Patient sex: M
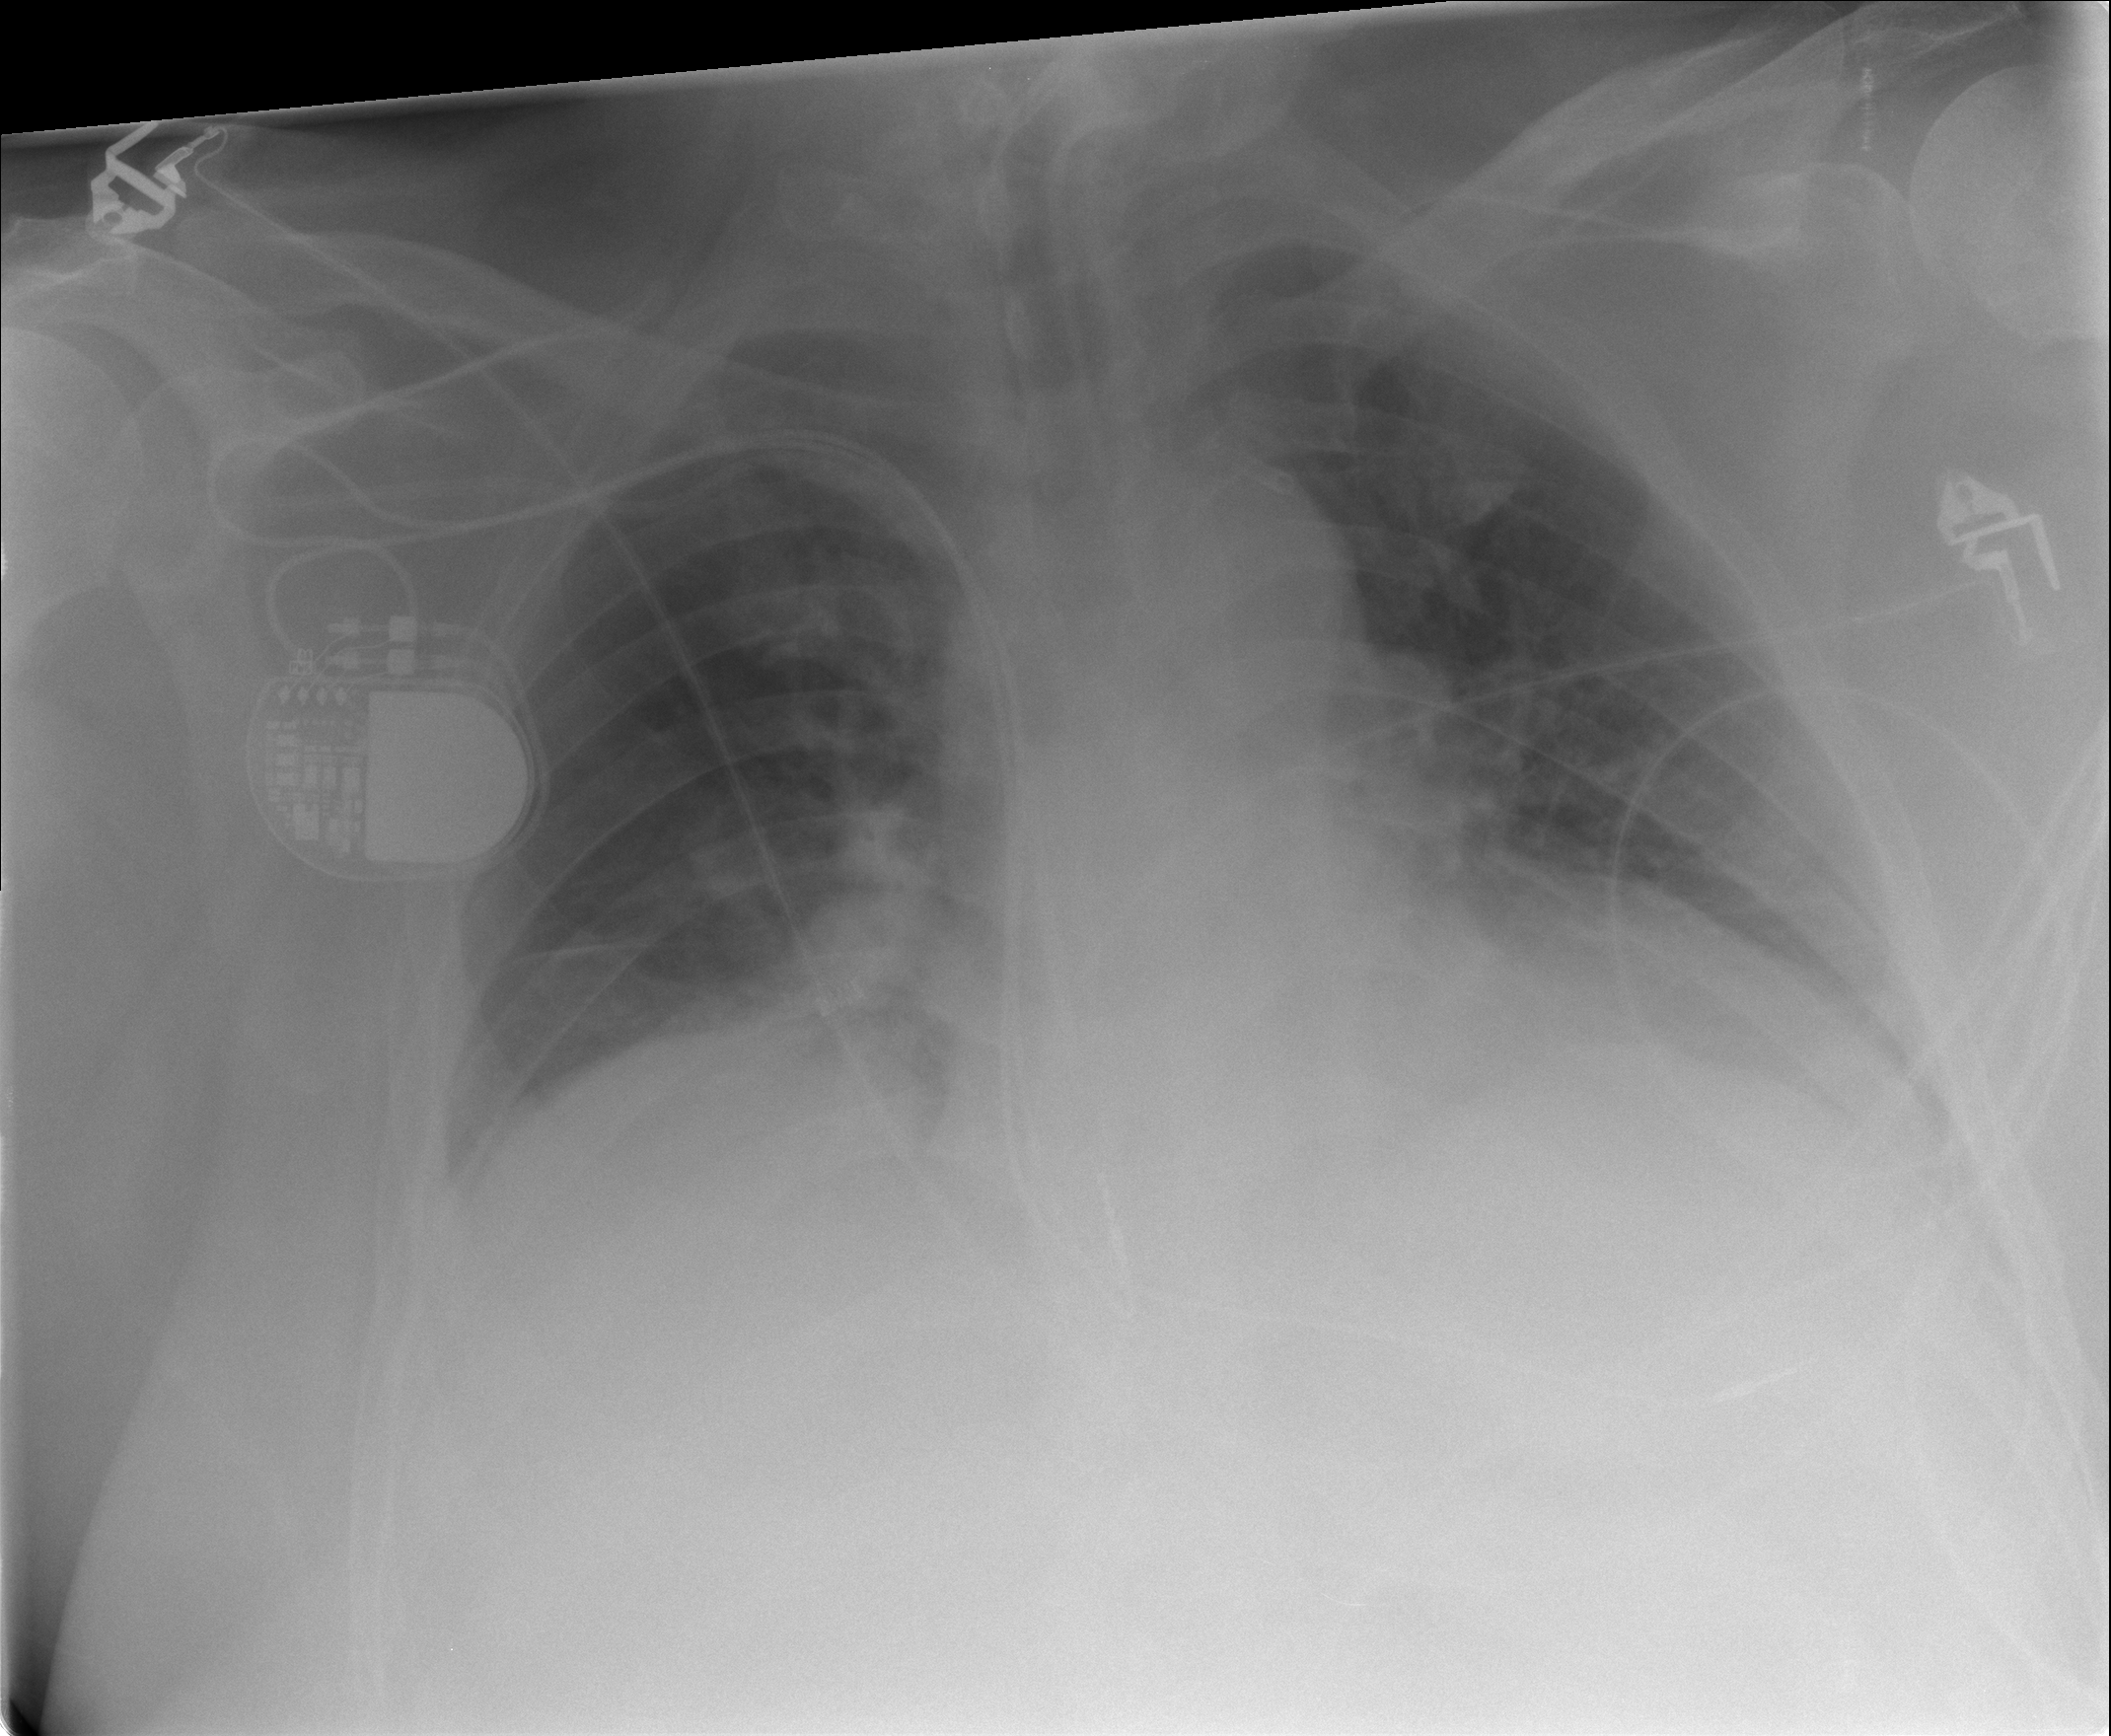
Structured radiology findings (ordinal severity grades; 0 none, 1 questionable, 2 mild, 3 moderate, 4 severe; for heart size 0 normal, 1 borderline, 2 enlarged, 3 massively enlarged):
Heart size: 2
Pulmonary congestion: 2
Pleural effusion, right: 0
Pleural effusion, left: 2
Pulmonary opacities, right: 0
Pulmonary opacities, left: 0
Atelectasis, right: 1
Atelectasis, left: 2